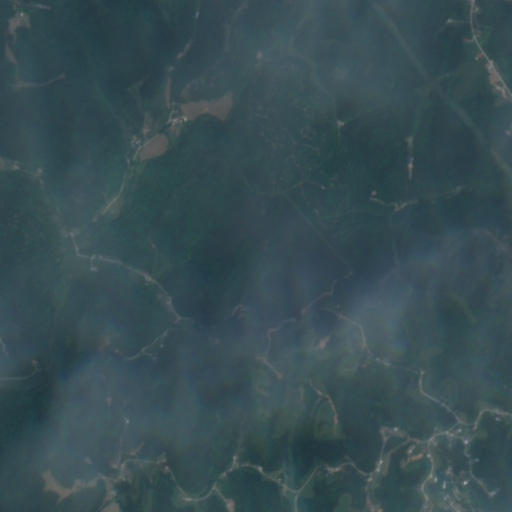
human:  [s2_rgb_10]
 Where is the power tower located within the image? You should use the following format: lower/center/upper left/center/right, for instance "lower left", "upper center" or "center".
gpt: The power tower is located in the upper right of the image.
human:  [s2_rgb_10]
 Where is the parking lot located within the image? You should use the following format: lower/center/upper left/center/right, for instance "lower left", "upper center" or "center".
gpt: There is no parking lot in the image.